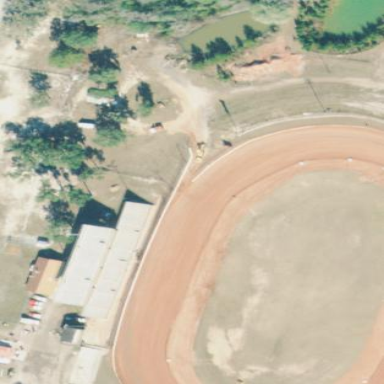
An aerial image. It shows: Motor sport raceway.